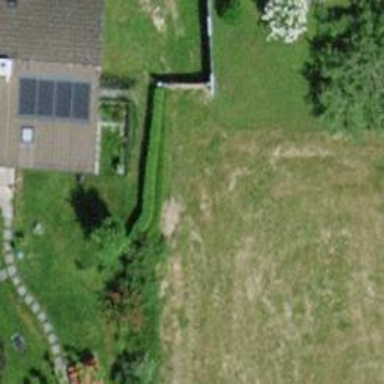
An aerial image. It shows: Hedge barrier.